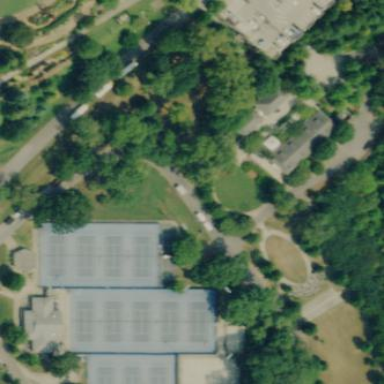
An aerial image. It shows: Sports centre dedicated to tennis.